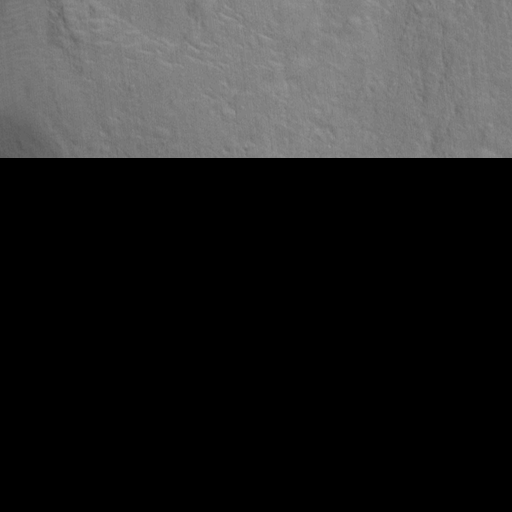
Classes present: Background, Cone